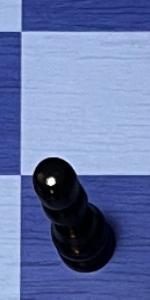
Label: Pawn_Black